【题型】解答题　【知识点】平面几何　【难度】medium
如图，\(AB \parallel CD\)，\(AC\) 与 \(BD\) 相交于点 \(E\)，\(AB = 9\)，\(CD = 6\)，点 \(F\) 在 \(AD\) 上，\(S_{\triangle DEF}:S_{\triangle AEF} = 2:3\)。

(1) 求 \(EF\) 的长；
(2) 设 \(\overrightarrow{EC} = \vec{a}\)，\(\overrightarrow{EF} = \vec{b}\)，用含 \(\vec{a}\)、\(\vec{b}\) 的式子表示 \(\overrightarrow{BE}\)。
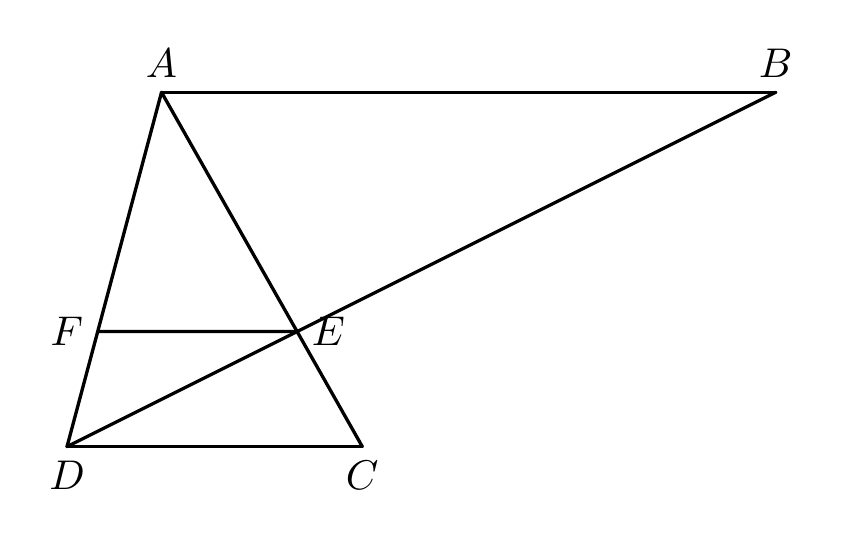
【解答】
【答案】(1) \(EF = \dfrac{18}{5}\)
(2) \(\overrightarrow{BE} = \dfrac{5}{2}\vec{b} + \dfrac{3}{2}\vec{a}\)
\vspace{1em}
【分析】本题主要考查相似三角形的判定和性质以及平面向量的加减运算。
(1) 根据 \(AB \parallel CD\) 可得 \(\triangle ABE \backsim \triangle CDE\)，得出 \(\dfrac{AE}{EC} = \dfrac{AB}{CD} = \dfrac{9}{6} = \dfrac{3}{2}\)。根据 \(S_{\triangle DEF}:S_{\triangle AEF} = 2:3\) 得出 \(\triangle AFE \backsim \triangle ADC\)，进而根据相似三角形的性质即可得出结论即可求得答案。
(2) 根据 (1) 可得 \(\dfrac{AE}{EC} = \dfrac{3}{2}\)，则 \(\overrightarrow{AE} = \dfrac{3}{2}\overrightarrow{EC} = \dfrac{3}{2}\vec{a}\)，根据相似三角形的性质可得 \(\overrightarrow{BA} = \dfrac{5}{2}\overrightarrow{EF} = \dfrac{5}{2}\vec{b}\)，结合平面向量的加减运算即可得出答案。
\vspace{1em}
【详解】（1）解：\(\because AB \parallel CD\)，
\[
\therefore \triangle ABE \backsim \triangle CDE,
\]
\[
\therefore \dfrac{AE}{EC} = \dfrac{AB}{CD} = \dfrac{9}{6} = \dfrac{3}{2}.
\]

\(\because \triangle AEF\) 与 \(\triangle DEF\) 高相同，
\[
\therefore \dfrac{AF}{DF} = \dfrac{S_{\triangle AEF}}{S_{\triangle DEF}} = \dfrac{3}{2},
\]
\[
\therefore \dfrac{AF}{DA} = \dfrac{AE}{AC} = \dfrac{3}{5}.
\]
又 \(\because \angle FAE = \angle DAC\)，
\[
\therefore \triangle AFE \backsim \triangle ADC,
\]
\[
\therefore \dfrac{EF}{DC} = \dfrac{AE}{AC} = \dfrac{3}{5}.
\]
\[
\therefore EF = \dfrac{3}{5}DC = \dfrac{3}{5} \times 6 = \dfrac{18}{5}.
\]
---
（2）\(\because \overrightarrow{EC} = \vec{a}\)，\(\overrightarrow{EF} = \vec{b}\)，\(\dfrac{AE}{EC} = \dfrac{3}{2}\)，
\[
\therefore \overrightarrow{AE} = \dfrac{3}{2}\overrightarrow{EC} = \dfrac{3}{2}\vec{a},
\]
\(\because \triangle AFE \backsim \triangle ADC\)，
\[
\therefore \angle AEF = \angle ACD,
\]
\[
\therefore EF \parallel AB,
\]
\[
\therefore \triangle DEF \backsim \triangle DBA.
\]
又 \(\because \dfrac{DF}{AF} = \dfrac{2}{3}\)，则 \(\dfrac{DF}{AD} = \dfrac{2}{5}\)，
\[
\therefore \dfrac{EF}{AB} = \dfrac{DF}{AD} = \dfrac{2}{5},
\]
\[
\therefore BA = \dfrac{5}{2}EF,\ \overrightarrow{BA} = \dfrac{5}{2}\overrightarrow{EF} = \dfrac{5}{2}\vec{b},
\]
\[
\therefore \overrightarrow{BE} = \overrightarrow{BA} + \overrightarrow{AE}
= \dfrac{5}{2}\vec{b} + \dfrac{3}{2}\vec{a}.
\]